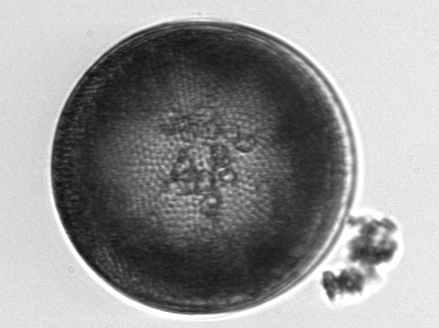
Label: Coscinodiscus